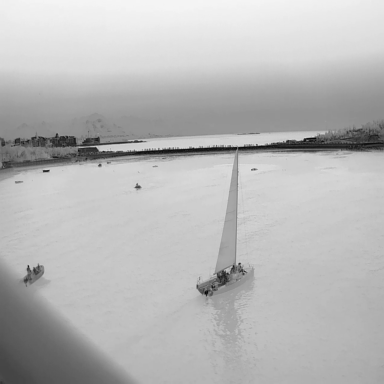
There are five objects shown in the infrared image, including a sailboat, two canoes, and two bulk_carriers.